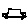
Label: car